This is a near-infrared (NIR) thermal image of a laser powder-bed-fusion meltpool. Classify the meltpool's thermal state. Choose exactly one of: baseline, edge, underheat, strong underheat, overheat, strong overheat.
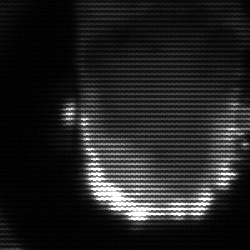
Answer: baseline